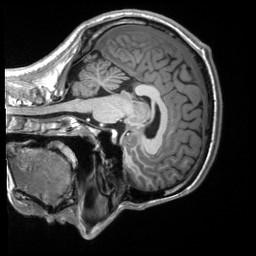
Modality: T1w
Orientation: sagittal
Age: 24
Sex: male
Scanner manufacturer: siemens
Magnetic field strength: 3 T
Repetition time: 2.53 s
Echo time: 0.00219 s